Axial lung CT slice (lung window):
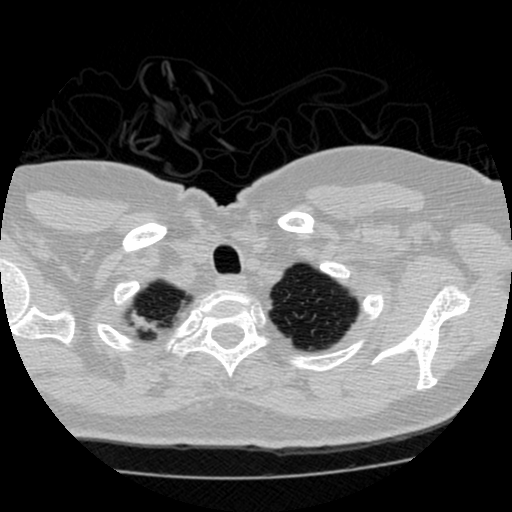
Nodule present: no